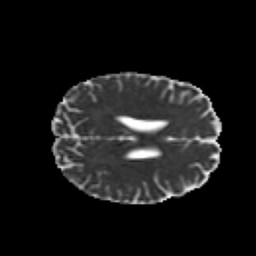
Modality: MD
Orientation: axial
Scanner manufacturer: siemens
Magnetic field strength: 3 T
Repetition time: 6.8 s
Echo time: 0.093 s